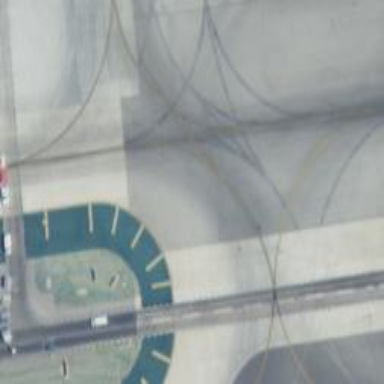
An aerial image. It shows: Image of taxiway at airport.